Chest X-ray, PA view. Patient: 53 years old, sex F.
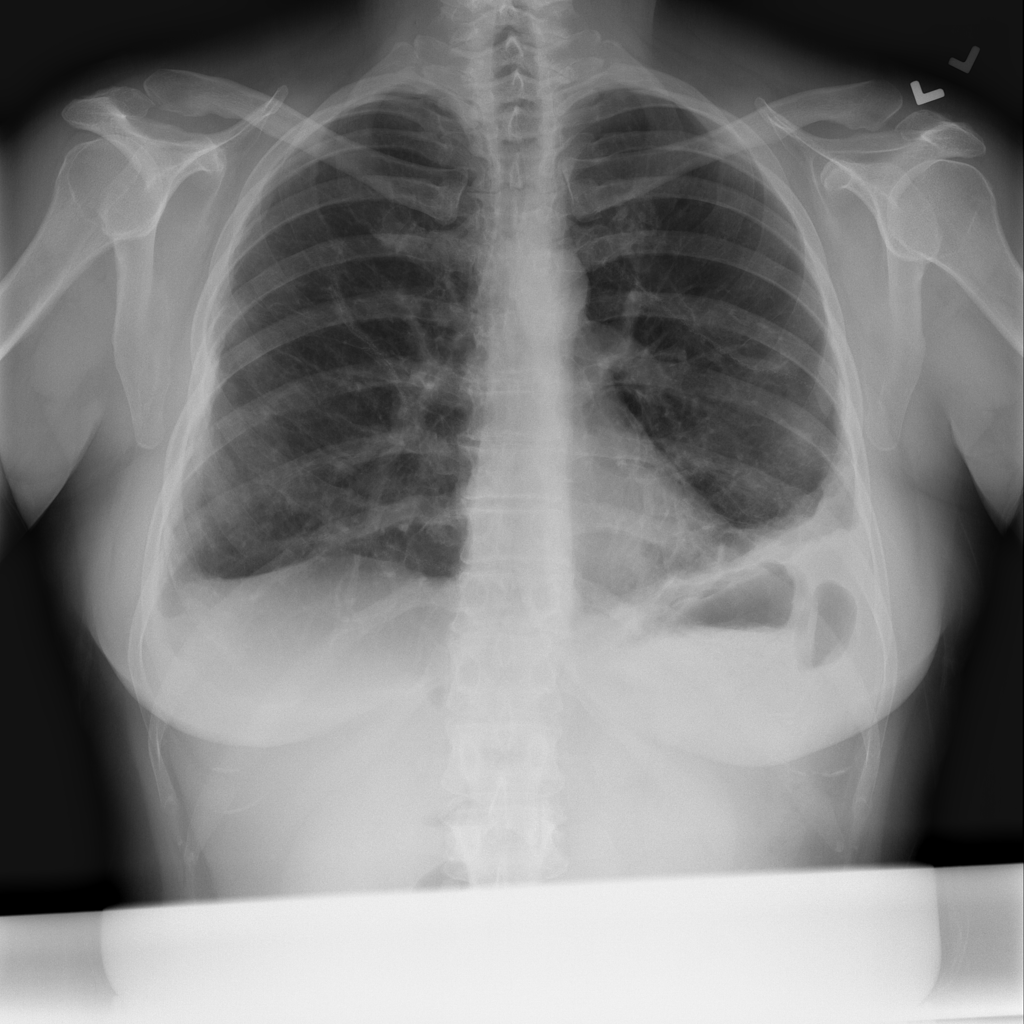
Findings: No Finding